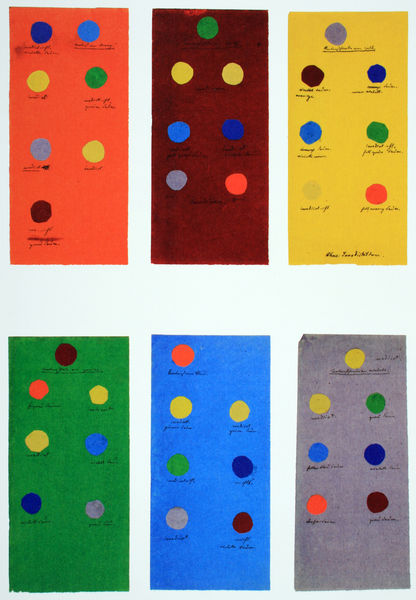
Titel: Farbstudien
Künstler: Gabriel von Max
Standort: München
Institution: Städtische Galerie im Lenbachhaus
Schlagwörter: blau, blätter, gelb, grün, braun, bunt, grau, orange, weiss, rot, beige, expressionismus, muster, kontrast, rosa, rund, hellblau, farbig, schrift, papier, komplementär, studie, farben, farbe, lila, violett, dunkelblau, rechtecke, punkte, eckig, rechteck, text, buchstaben, kreise, beschriftung, schema, studien, sieben, grpn, weinrot, viereck, vierecke, klee, handschrift, purpur, tafeln, farbenlehre, farblehre, farbkreis, fkächen, farbtafeln, fingerfarben, eklee, farbbezeichnungen